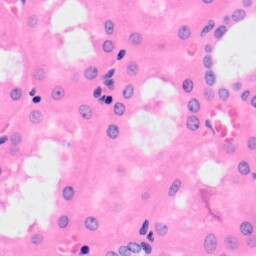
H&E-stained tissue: Kidney